You are looking at the short-time Fourier spectrogram of a bearing's acceleration signal. Determine the bearing's health state. Answer with exactly one of: normal, inner_race, outer_race, ball.
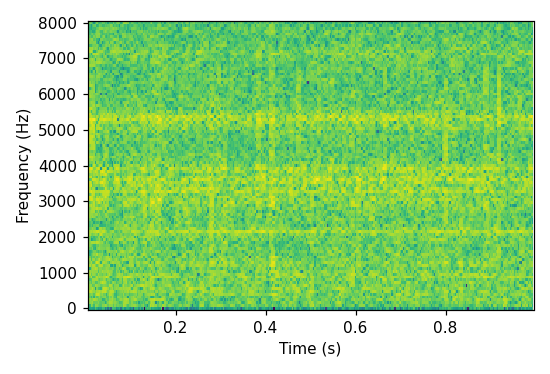
Answer: inner_race